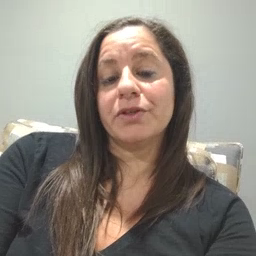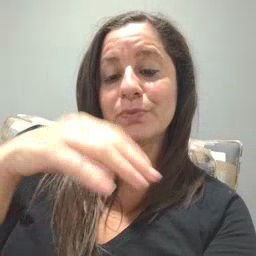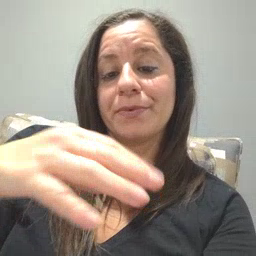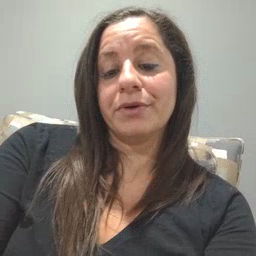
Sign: drop